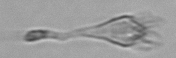
Label: Paratontonia_gracillima